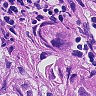
Metastatic tissue present: yes